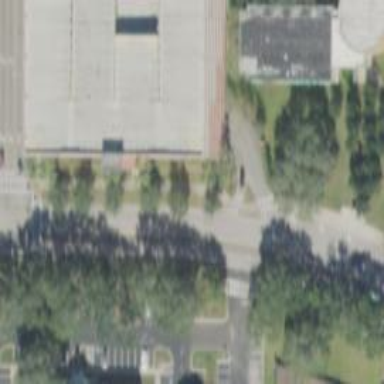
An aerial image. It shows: Footway that also serves as parkway.